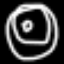
Label: donut